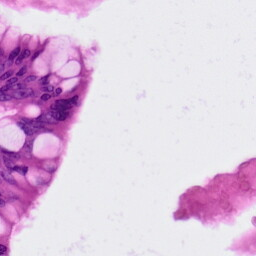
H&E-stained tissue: Colon